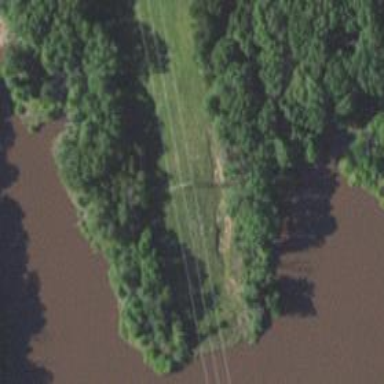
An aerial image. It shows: H-frame designed tower for power lines.